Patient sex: M
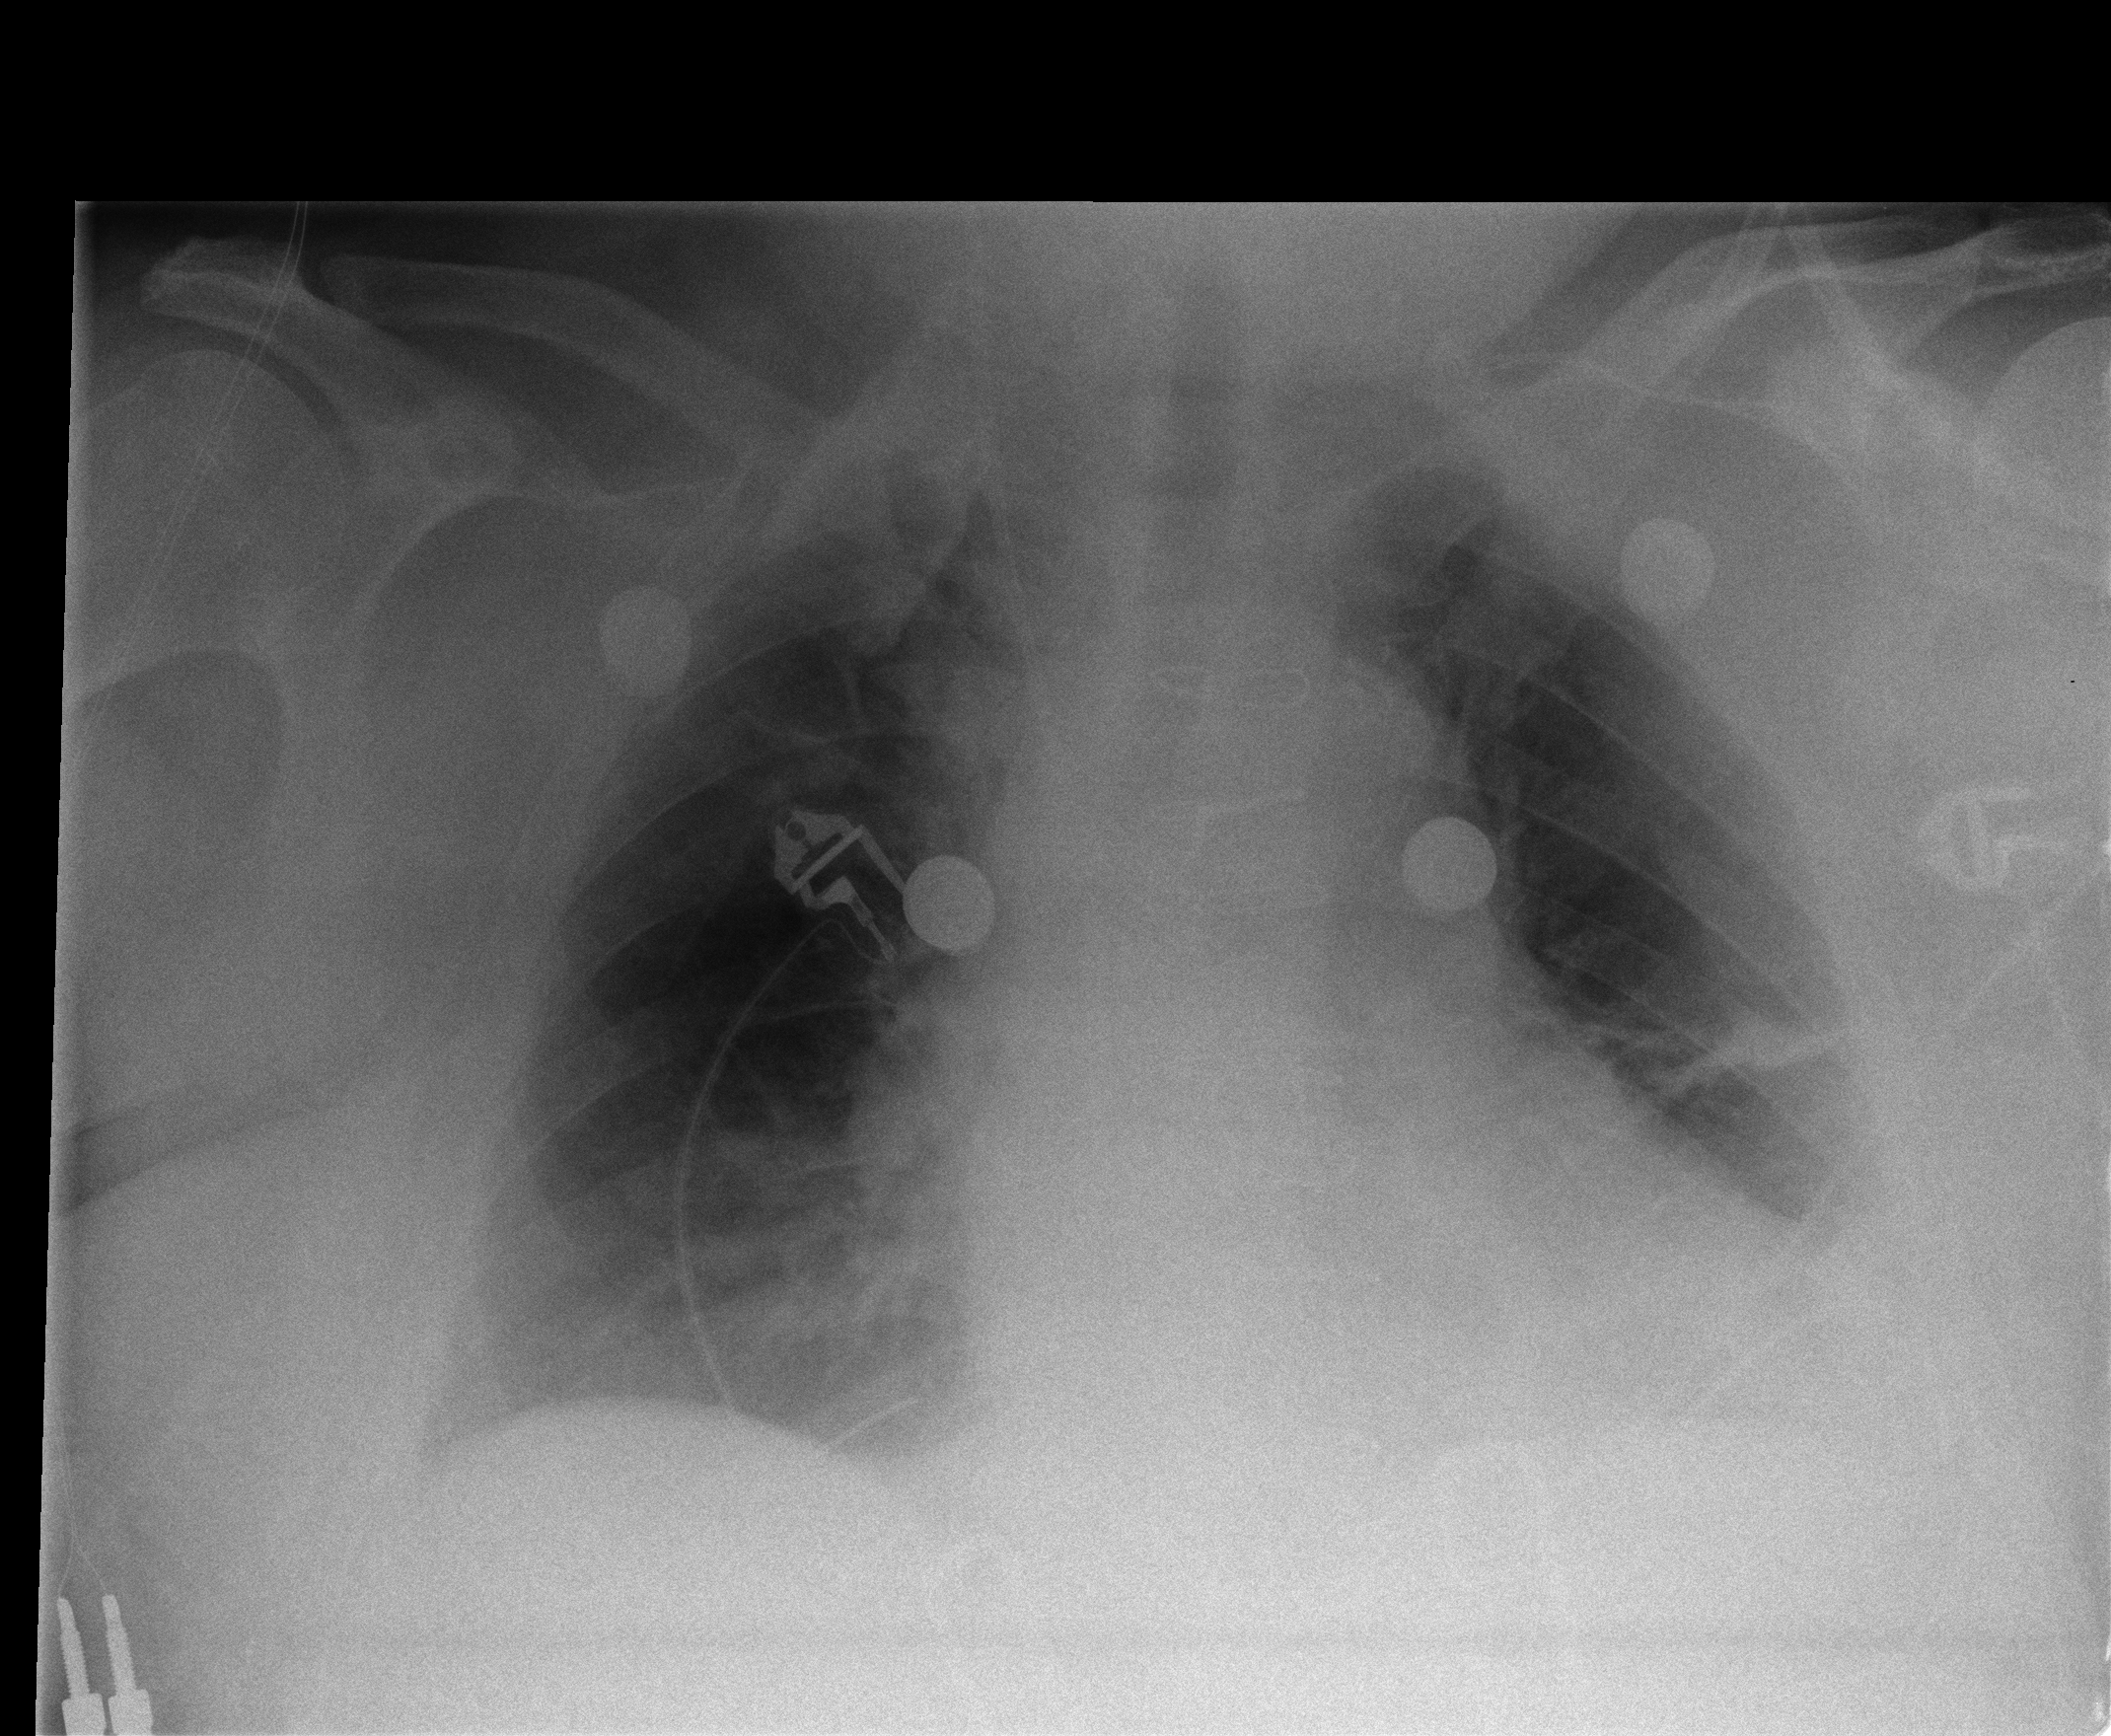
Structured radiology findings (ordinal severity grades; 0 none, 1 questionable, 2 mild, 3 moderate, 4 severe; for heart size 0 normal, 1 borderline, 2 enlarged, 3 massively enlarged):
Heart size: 2
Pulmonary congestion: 0
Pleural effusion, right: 0
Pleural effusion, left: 2
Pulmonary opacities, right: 0
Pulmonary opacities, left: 0
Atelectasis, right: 0
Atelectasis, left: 2